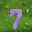
Label: 7